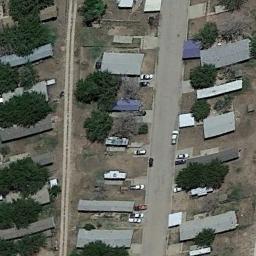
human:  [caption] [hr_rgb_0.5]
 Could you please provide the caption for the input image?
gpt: There are many buildings in the mobile home park .

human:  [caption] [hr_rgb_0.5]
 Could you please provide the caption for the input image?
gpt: The mobile home park has some mobile homes of different sizes and some trees are also in the mobile home park .

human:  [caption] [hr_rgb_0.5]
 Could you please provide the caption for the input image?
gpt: The mobile home park is on the bare land next to some trees and road .

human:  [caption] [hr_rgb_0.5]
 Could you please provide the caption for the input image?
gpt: There are hundreds of neatly arranged mobile homes in this area .

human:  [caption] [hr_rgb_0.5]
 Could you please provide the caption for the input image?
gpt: There are some gray buildings in brown lawns in the mobile home park .